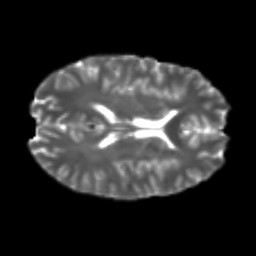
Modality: T2w
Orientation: axial
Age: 23
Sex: male
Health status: healthy
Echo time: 0.074 s